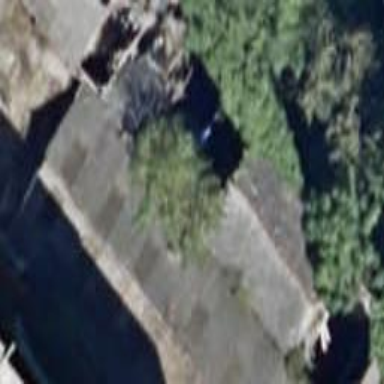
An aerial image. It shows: Warehouse.